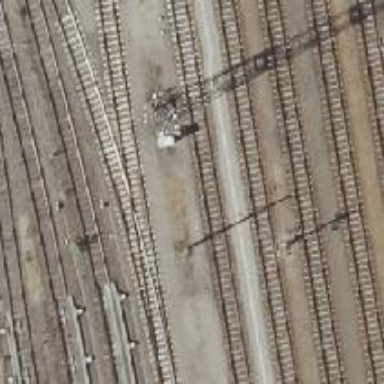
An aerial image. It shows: Railway yard.